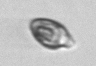
Label: Katodinium_or_Torodinium